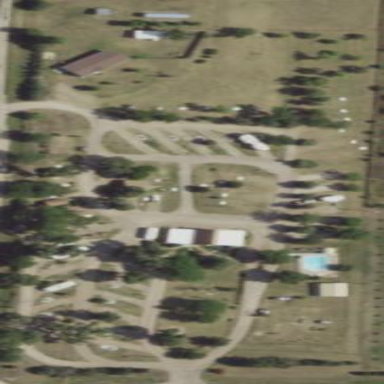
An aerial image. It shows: Caravan site for tourism.